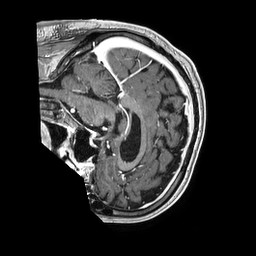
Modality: T1w
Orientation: sagittal
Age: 56
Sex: male
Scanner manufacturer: philips
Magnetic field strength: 1.5 T
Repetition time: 0.007595 s
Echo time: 0.003451 s